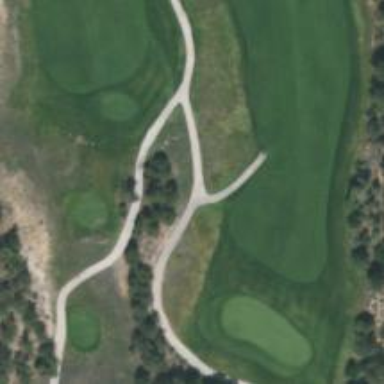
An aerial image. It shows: Path designated as golf cartpath. This is Golf Cart Path.